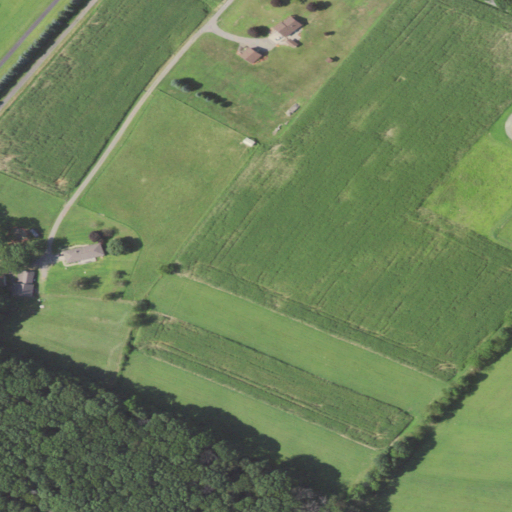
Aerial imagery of mountain in Pennsylvania named Creveling Hill containing pasture, cultivated crops, deciduous forest, and open development